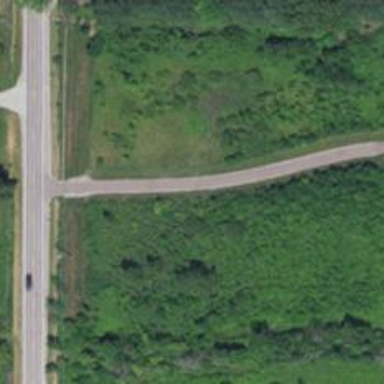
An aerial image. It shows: Driveway leading to service road.